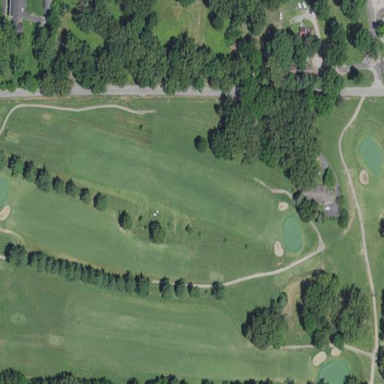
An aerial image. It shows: Golf fairway in the image.